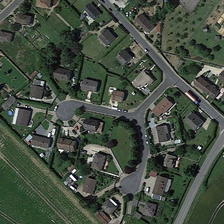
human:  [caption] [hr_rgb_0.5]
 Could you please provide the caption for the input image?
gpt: many buildings and green trees are in a medium residential area .

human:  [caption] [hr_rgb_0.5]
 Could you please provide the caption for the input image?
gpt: many buildings and green trees are in a medium residential area .

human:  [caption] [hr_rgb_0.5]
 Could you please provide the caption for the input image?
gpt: many buildings and green trees are in a medium residential area .

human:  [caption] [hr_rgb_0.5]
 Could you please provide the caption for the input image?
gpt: many buildings and green trees are in a medium residential area .

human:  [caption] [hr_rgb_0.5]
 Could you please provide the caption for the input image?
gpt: many buildings and green trees are in a medium residential area .